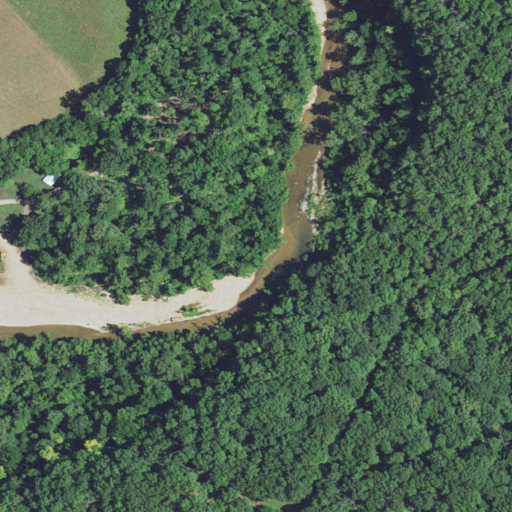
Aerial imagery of valley in Missouri named Fishtrap Hollow containing deciduous forest, pasture, barren land, mixed forest, open water, herbaceous wetlands, and open development